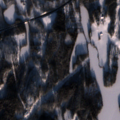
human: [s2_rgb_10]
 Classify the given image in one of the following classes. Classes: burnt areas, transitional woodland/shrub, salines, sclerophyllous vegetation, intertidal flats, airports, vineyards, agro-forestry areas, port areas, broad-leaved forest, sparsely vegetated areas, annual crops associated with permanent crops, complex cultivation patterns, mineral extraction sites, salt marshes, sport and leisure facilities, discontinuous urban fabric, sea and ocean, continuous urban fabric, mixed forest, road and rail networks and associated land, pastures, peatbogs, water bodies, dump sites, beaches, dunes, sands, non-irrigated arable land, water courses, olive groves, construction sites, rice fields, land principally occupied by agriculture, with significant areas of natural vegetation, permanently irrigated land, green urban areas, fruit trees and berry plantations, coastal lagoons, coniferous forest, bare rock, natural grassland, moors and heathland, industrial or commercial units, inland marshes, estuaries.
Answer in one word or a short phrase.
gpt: discontinuous urban fabric, coniferous forest, mixed forest, transitional woodland/shrub, water bodies